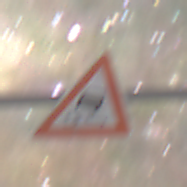
Verkehrszeichen: SchleuderOderRutschgefahr
Umgebung: Outdoor, Nature
Tageszeit: Night
Wetter: Clear
Licht: Natural
Jahreszeit: NotSpecified
Kontrast: LowContrast